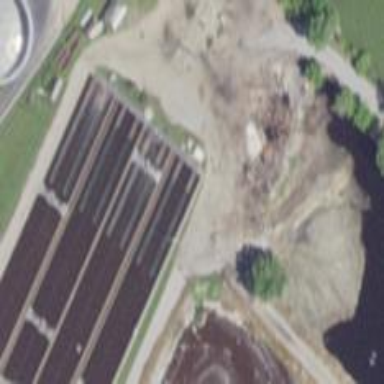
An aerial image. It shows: Body of wastewater.